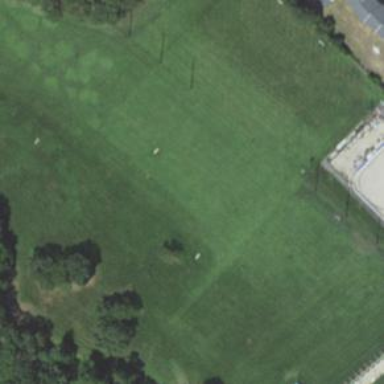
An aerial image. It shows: Golf driving range located on leisure land pitch.